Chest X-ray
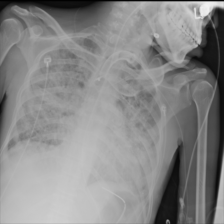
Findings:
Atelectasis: negative
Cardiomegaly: negative
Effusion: negative
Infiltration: positive
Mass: negative
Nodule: negative
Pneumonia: negative
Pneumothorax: negative
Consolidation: negative
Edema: negative
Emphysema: negative
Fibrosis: negative
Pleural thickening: negative
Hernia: negative